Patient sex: M
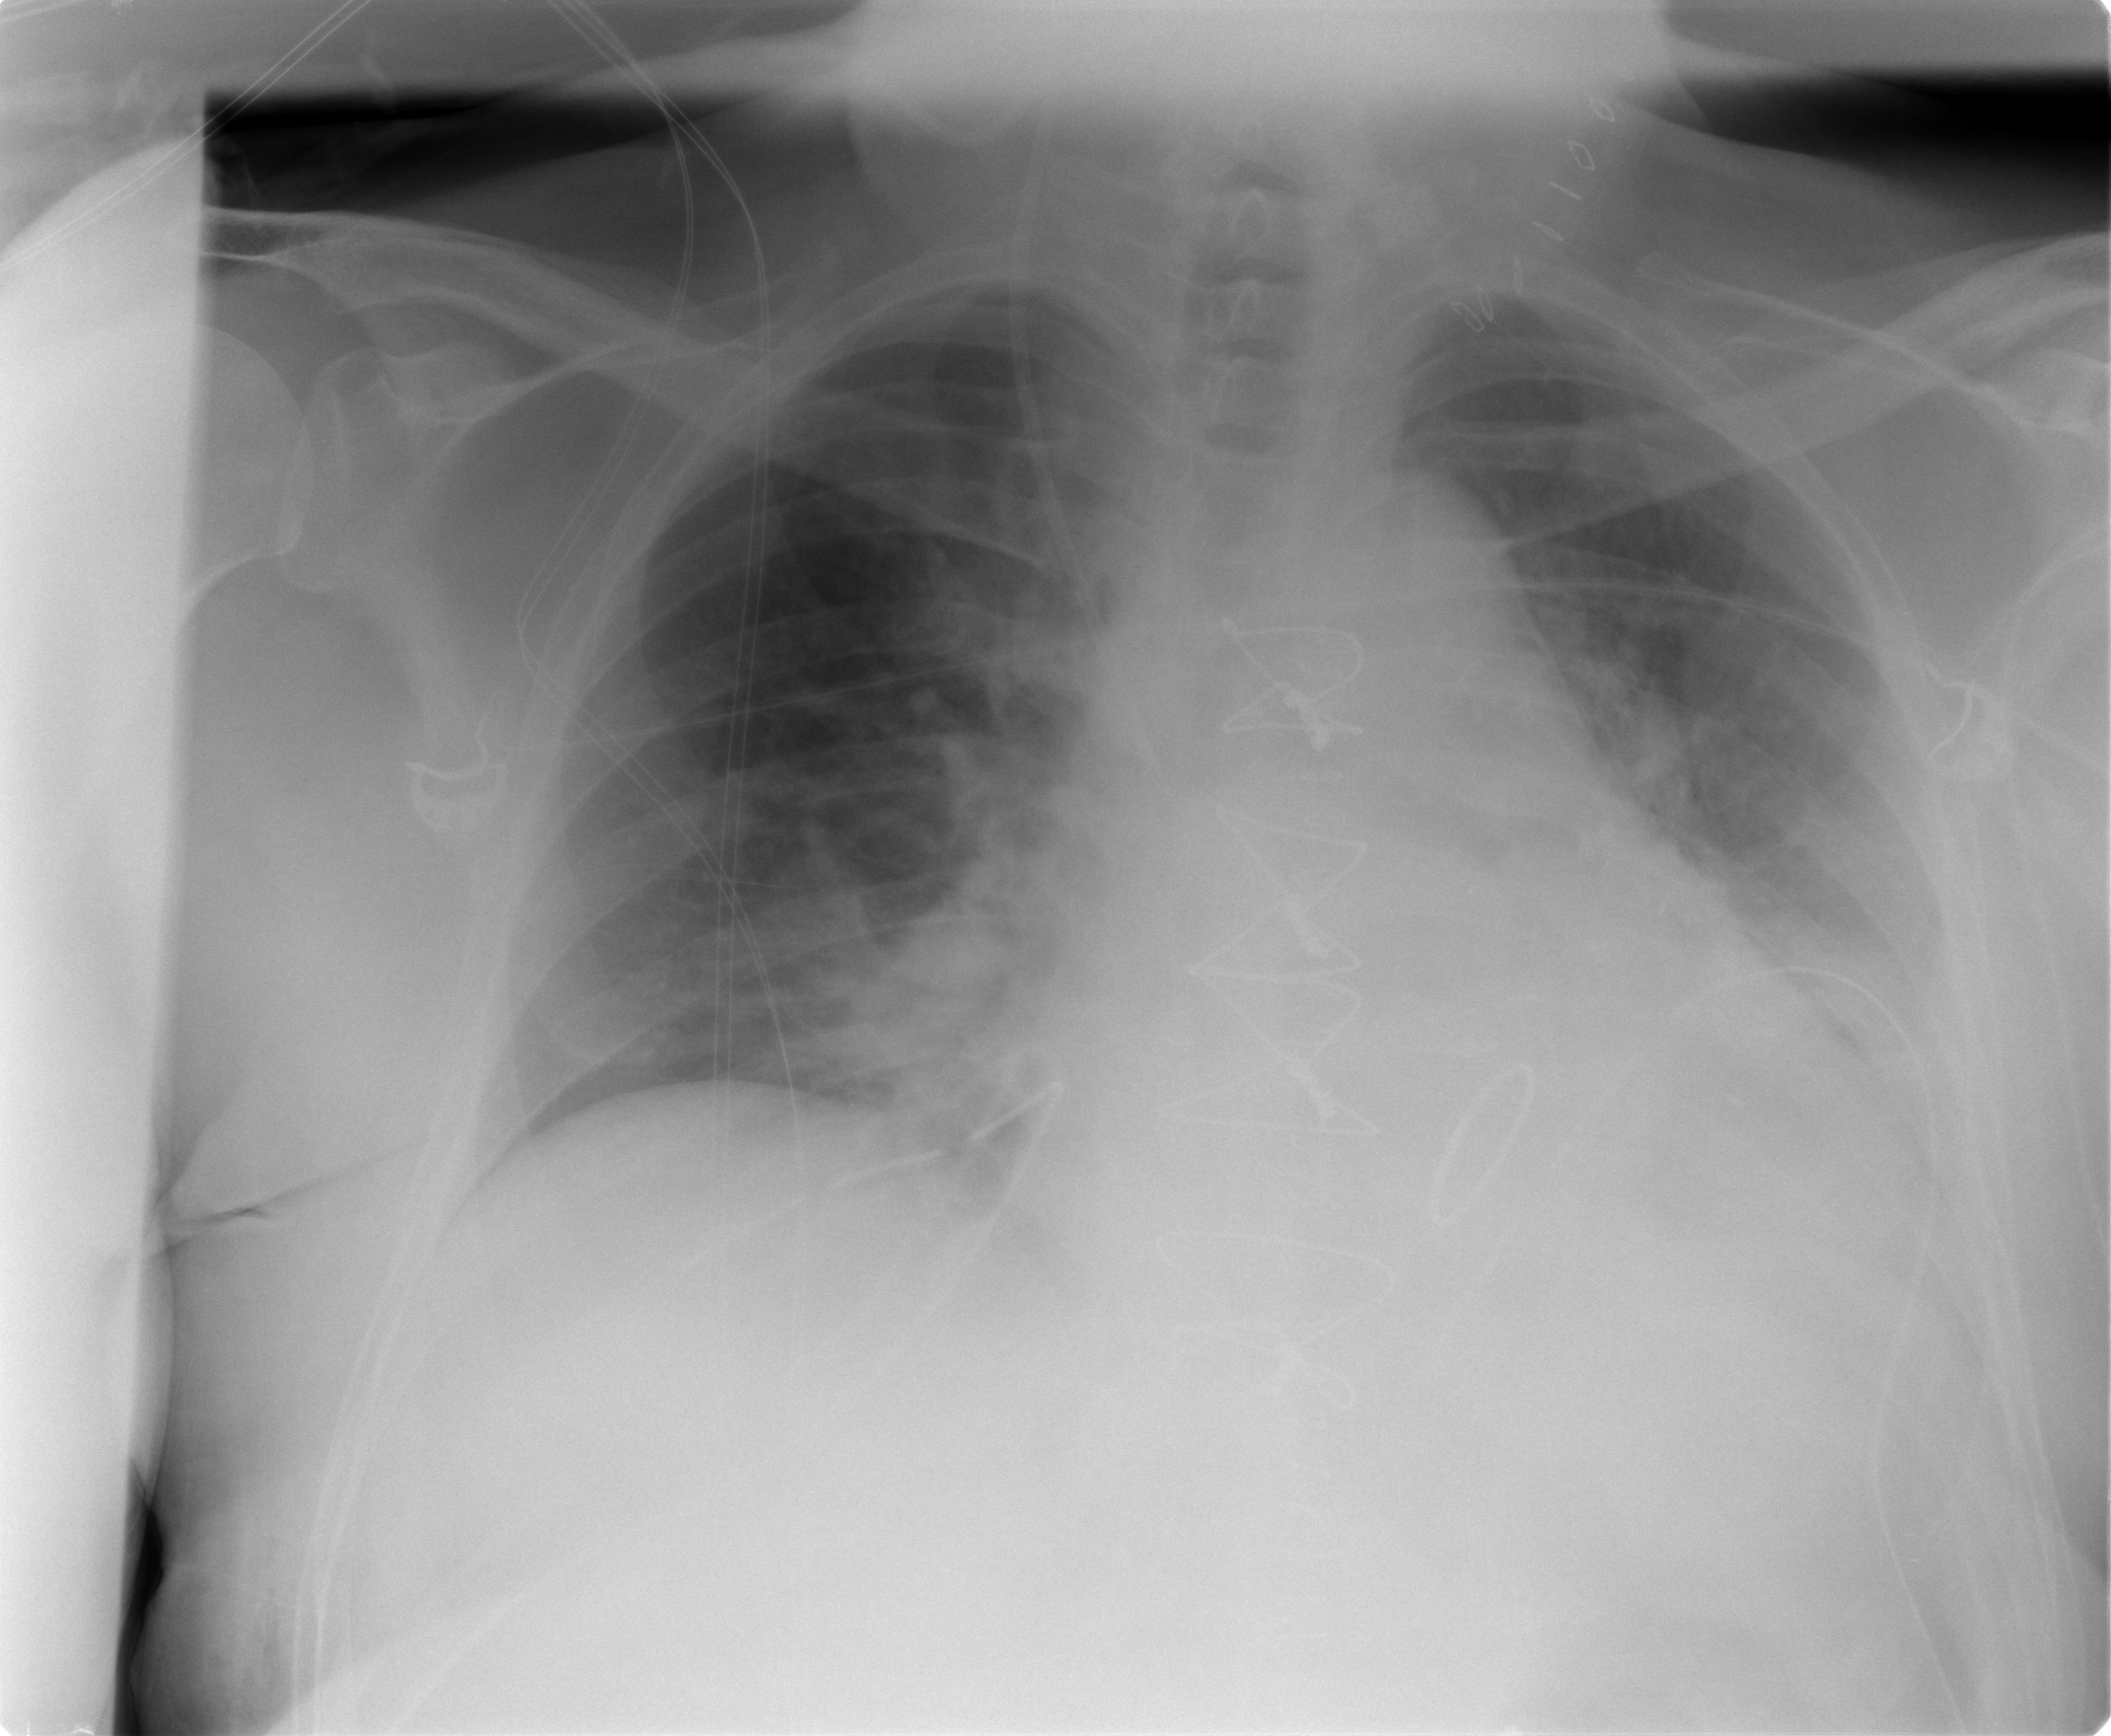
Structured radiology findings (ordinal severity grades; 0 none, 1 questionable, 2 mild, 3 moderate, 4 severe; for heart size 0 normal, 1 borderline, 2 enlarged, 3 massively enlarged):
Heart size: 0
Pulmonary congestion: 2
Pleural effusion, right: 0
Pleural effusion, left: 2
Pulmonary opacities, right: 2
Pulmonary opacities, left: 0
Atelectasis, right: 2
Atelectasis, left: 2